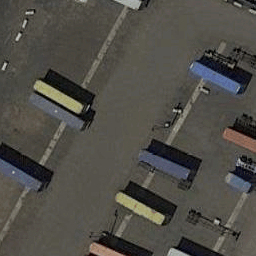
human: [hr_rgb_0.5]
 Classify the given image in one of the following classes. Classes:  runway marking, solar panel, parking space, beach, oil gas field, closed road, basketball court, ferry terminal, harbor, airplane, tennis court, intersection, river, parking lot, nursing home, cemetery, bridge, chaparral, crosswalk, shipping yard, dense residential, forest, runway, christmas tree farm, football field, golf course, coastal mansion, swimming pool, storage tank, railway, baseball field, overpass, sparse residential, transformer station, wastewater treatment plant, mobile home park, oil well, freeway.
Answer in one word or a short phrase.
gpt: shipping yard